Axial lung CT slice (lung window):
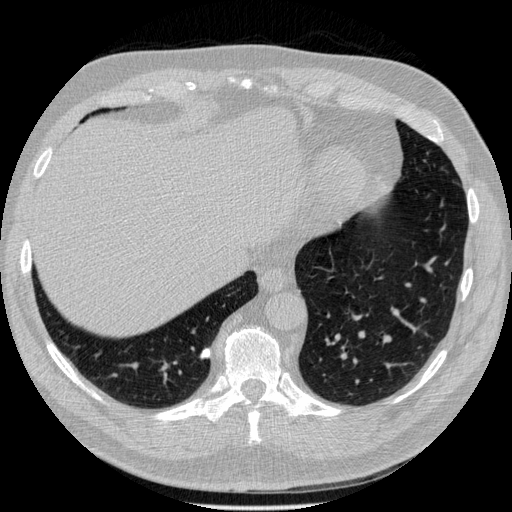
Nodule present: yes
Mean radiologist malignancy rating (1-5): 1.75